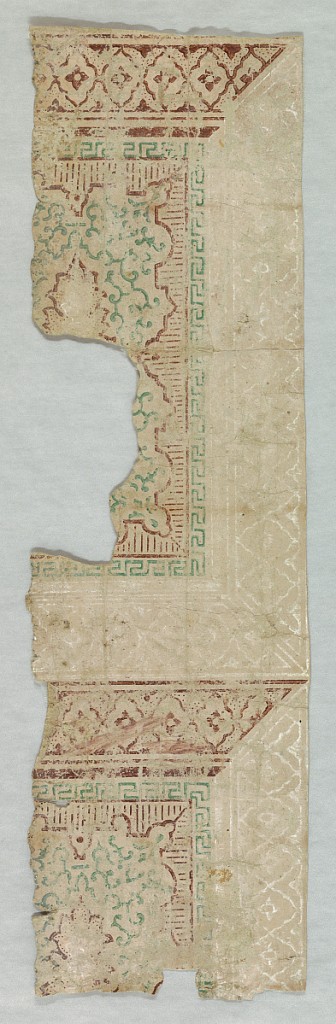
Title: Sidewall - fragment
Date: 1830–50
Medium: Machine-printed on handmade paper
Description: Large ashlar block design printed with 3 dimensional effect. Printed in brown, green and white on taupe ground.